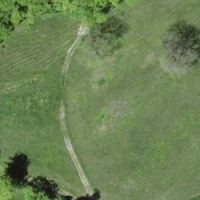
EUNIS habitat code: 24
Species observed at this site:
Salvia glutinosa
Euphorbia cyparissias